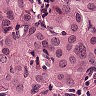
Metastatic tissue present: yes